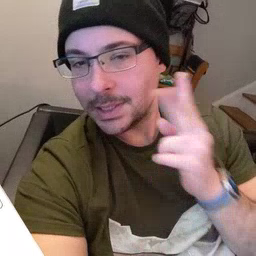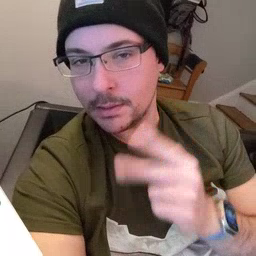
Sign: see